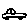
Label: car